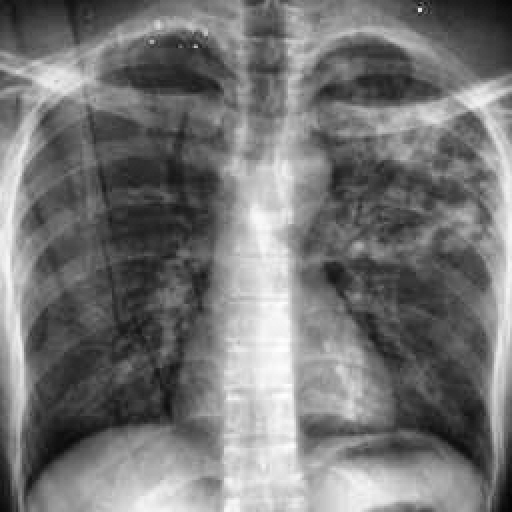
Finding: TUBERCULOSIS